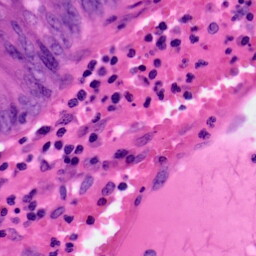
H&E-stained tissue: Colon